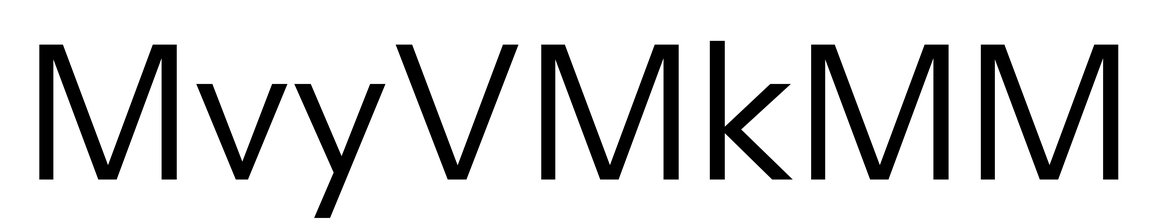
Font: InstrumentSans_Regular